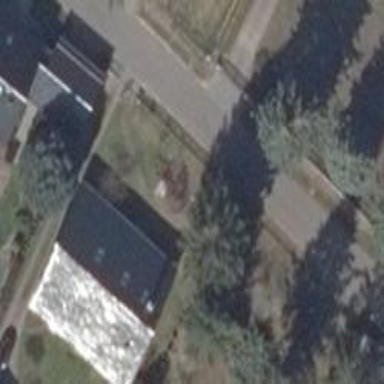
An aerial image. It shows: Simple and straightforward house.